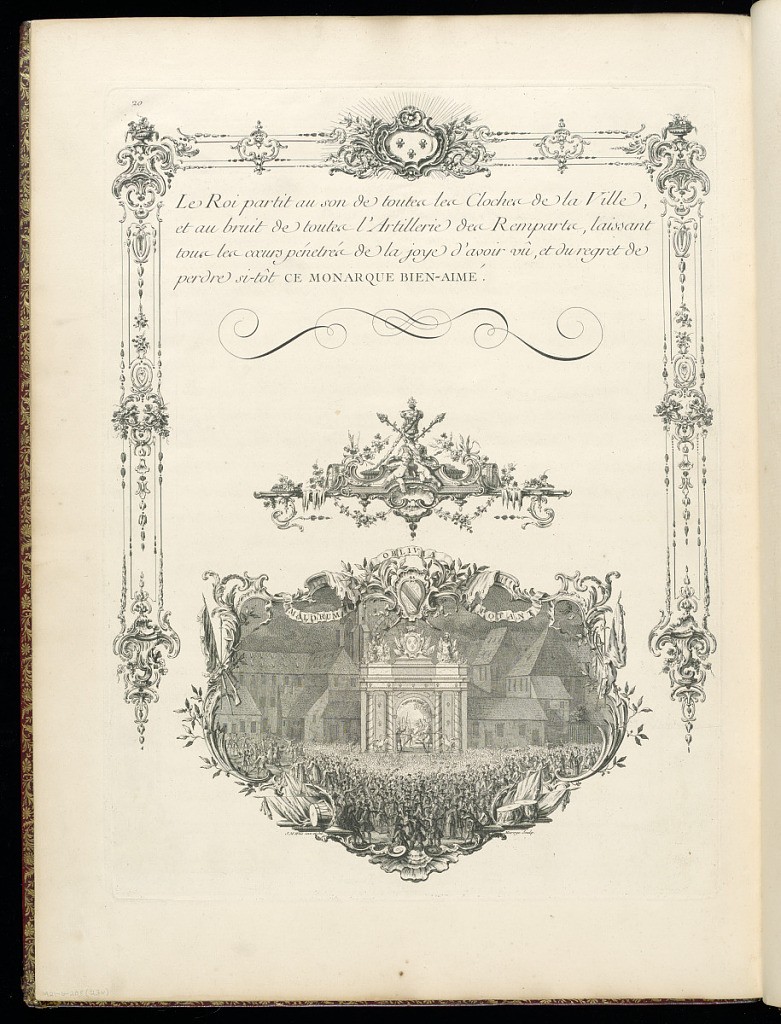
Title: DESCRIPTION DES FÊTES DONNÉES PAR LA VILLE DE STRASBOURG Pour la Convalescence du Roi : à l’arrivée et pendant le séjour de Sa Majesté en cette Ville.
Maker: Johann Martin Weis, French, 1711 - 1751
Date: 1745
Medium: Etching and engraving on paper
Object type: Print
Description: Nineteenth page (recto) of the engraved text describing the festivities framed in a rocaille border, with the French royal coat of arms, flanked by flags on the top. Cartouches with a fleur-de-lys on both sides of the border, with roundel portraits hanging below. The city of Strasbourg's coat of arms in a cartouche on the bottom. Twentieth page (verso) of the engraved text framed in a three-sided rocaille border, topped with the three fleurs-de-lys in a cartouche above. A small tailpiece vignette featuring putti, barrels of wine and flowers is above a larger tailpiece framed in a rocaille cartouche featuring a ribbon with a Latin inscription and the city of Strasbourg's coat of arms. The tailpiece vignette shows a detailed scene with a large crowd of people at night, in front of an illuminated stage within the city of Strasbourg, with buildings in the background. The vignette is signed.